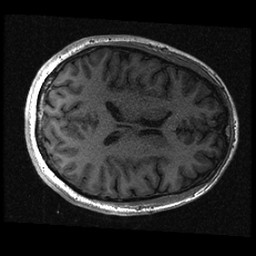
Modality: T1w
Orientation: axial
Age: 27
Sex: male